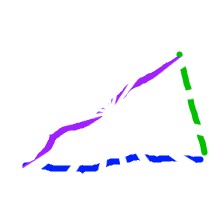
Shape: triangle